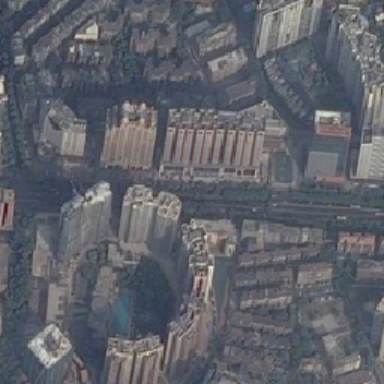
The circular commercial is opposite to some high rise buildings on either side of the road .